Interaction volume radius: 5 \u00c5
Interaction volume height: 30 \u00c5
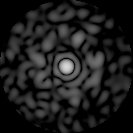
Disorder parameter: 0.84